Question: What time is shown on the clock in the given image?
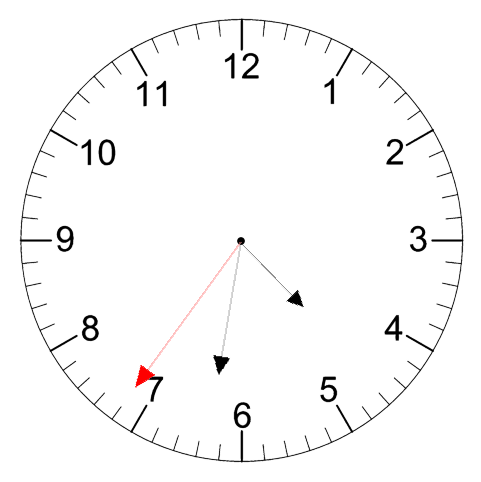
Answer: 04:31:36